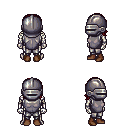
a pixel art fantasy rpg character, male body template, skeleton, steel chest armor, metal pants, brunette long bangs hairstyle, metal helm, brown shoes, four views (front, back, left, right), 2x2 character sprite sheet, small pixel art, hard edges, no anti-aliasing